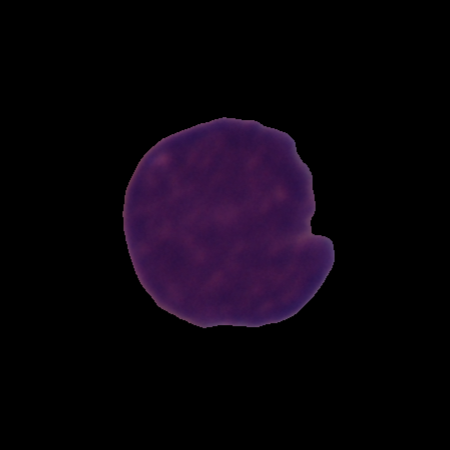
Label: cancer